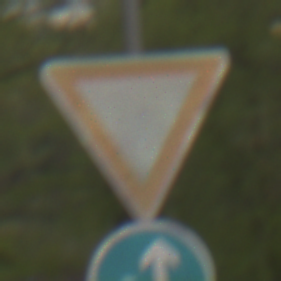
Verkehrszeichen: VorfahrtGewaehren
Zusatzzeichen unten: VorgeschriebeneFahrtrichtungGeradeausOderLinks
Umgebung: Outdoor, Nature
Tageszeit: MorningAfternoon
Wetter: Overcast
Licht: Natural
Jahreszeit: NotSpecified
Kontrast: LowContrast